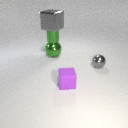
small green metal cylinder above large green metal sphere